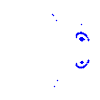
Particle: pion